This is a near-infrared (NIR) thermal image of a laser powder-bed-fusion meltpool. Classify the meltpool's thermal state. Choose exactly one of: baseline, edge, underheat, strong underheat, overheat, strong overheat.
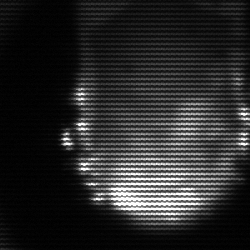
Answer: baseline